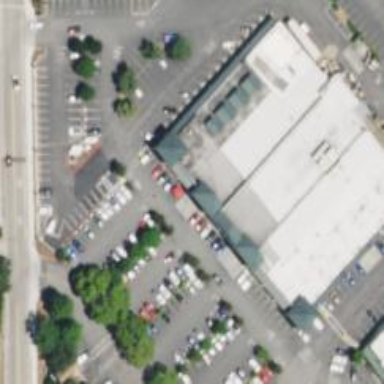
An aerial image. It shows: Supermarket.